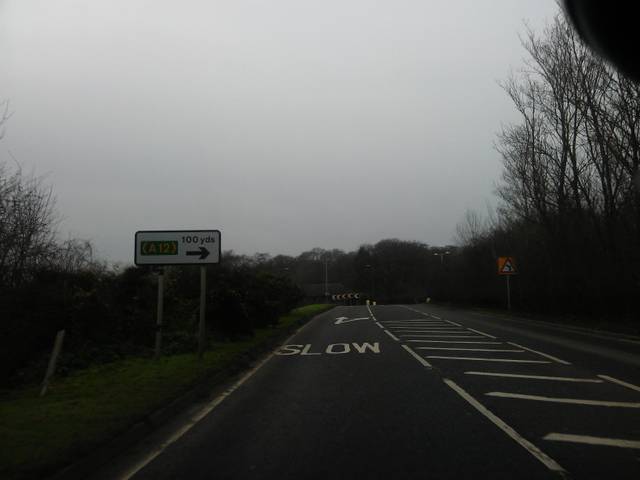
Region: United Kingdom
Coordinates: 51.863, 0.8281